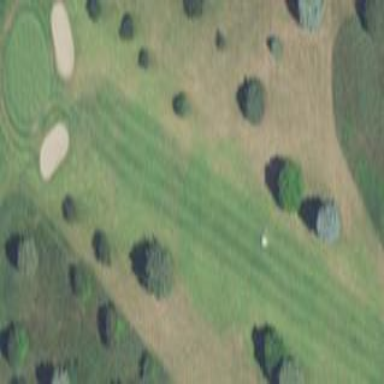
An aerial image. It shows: Scenic golf fairway.